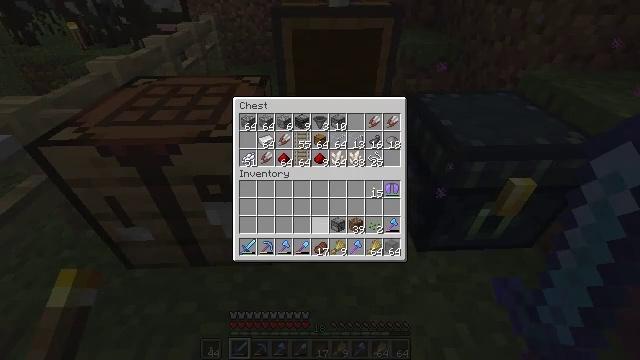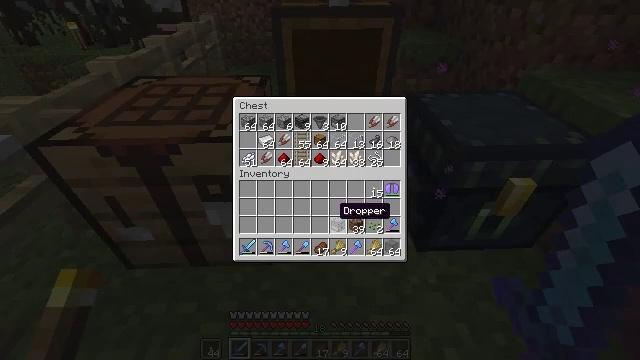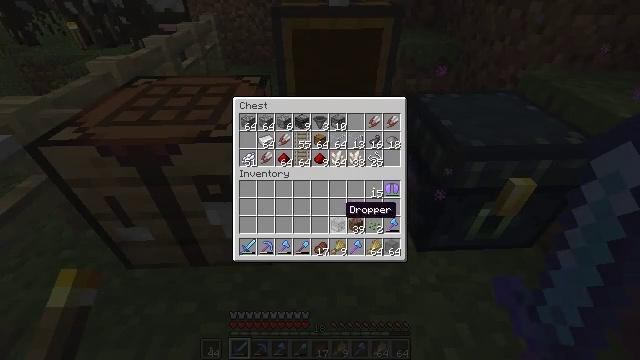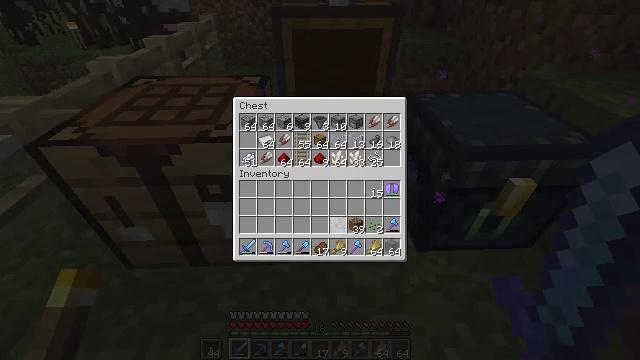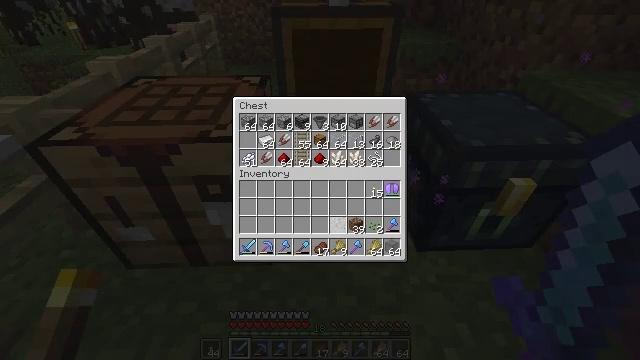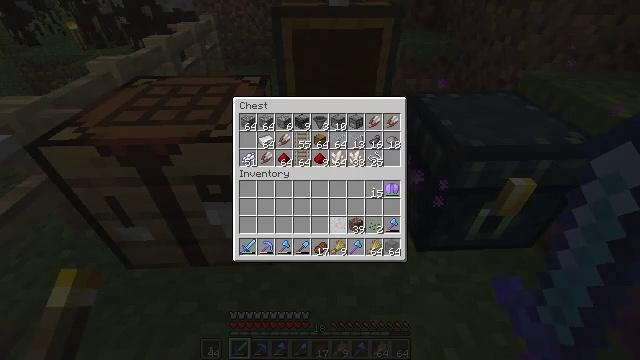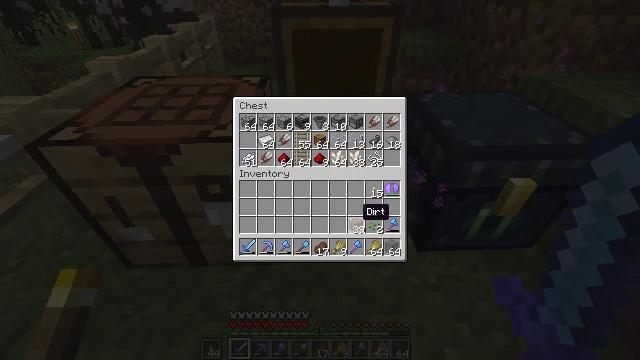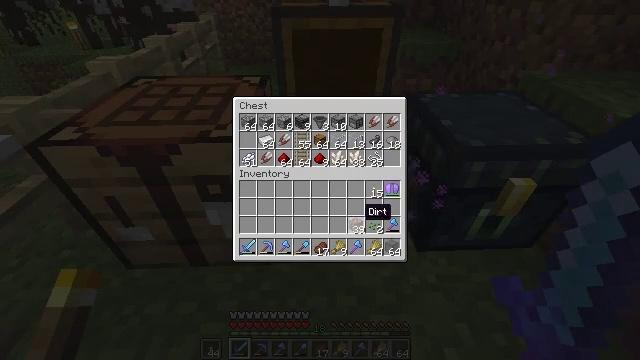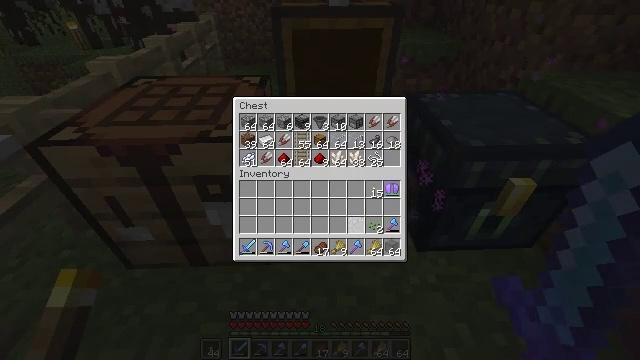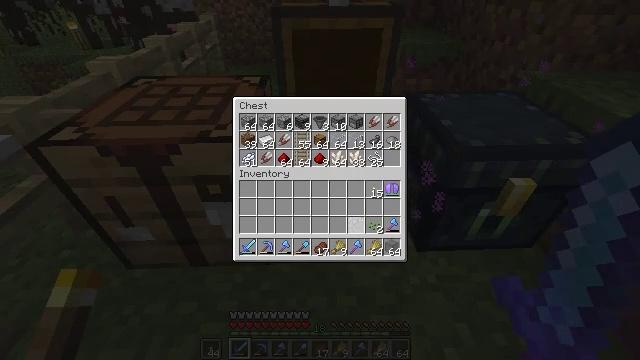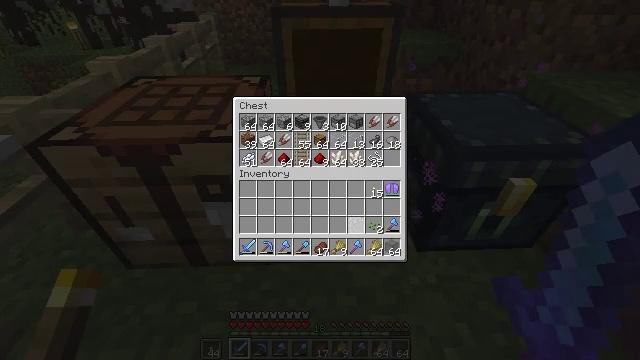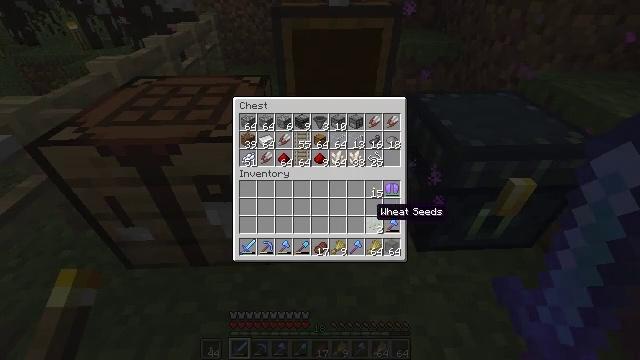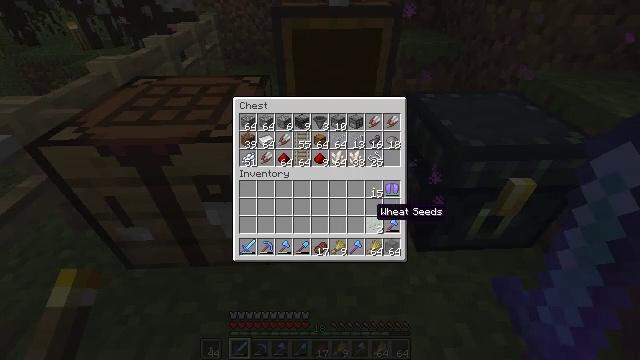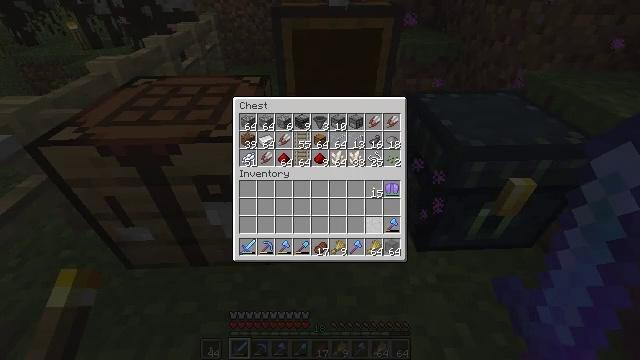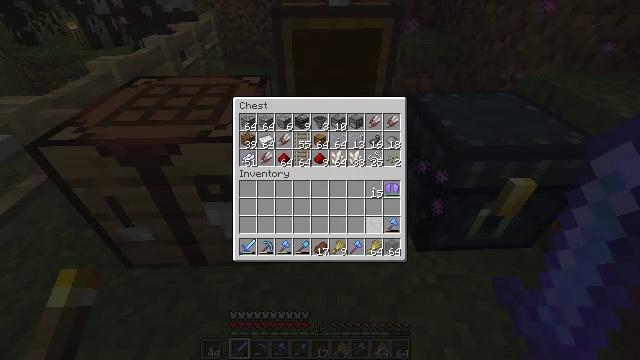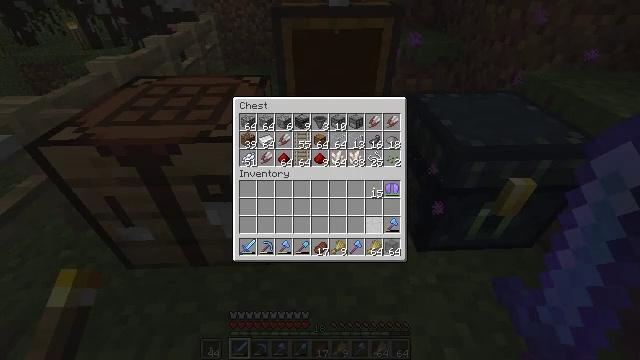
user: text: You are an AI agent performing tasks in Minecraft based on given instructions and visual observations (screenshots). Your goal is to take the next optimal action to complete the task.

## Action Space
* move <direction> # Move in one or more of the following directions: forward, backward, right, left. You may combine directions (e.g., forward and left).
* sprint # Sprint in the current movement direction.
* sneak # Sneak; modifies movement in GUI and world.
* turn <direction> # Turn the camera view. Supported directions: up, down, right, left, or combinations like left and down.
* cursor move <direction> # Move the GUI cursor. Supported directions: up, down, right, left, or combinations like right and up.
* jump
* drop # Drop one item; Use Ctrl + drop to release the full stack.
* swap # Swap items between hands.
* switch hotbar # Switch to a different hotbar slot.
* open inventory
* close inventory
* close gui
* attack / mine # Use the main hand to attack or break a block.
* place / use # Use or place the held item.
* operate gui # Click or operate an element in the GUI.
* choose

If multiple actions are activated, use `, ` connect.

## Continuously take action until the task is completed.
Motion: motion action
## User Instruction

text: Break the shulker box to collect it.
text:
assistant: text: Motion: sneak
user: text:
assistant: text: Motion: sneak
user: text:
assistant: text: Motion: sneak, operate gui
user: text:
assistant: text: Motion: sneak, operate gui
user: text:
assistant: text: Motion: sneak
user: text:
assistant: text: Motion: sneak, cursor move right
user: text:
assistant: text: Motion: sneak
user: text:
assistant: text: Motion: sneak, operate gui
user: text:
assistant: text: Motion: sneak, operate gui
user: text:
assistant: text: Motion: sneak
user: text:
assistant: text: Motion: sneak
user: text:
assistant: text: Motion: sneak
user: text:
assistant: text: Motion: sneak, operate gui
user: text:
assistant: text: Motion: sneak, operate gui
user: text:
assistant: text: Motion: sneak, cursor move down
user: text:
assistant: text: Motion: sneak, cursor move down
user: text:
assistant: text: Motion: sneak
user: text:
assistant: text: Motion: sneak
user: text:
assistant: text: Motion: sneak, operate gui
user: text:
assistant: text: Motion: sneak, operate gui
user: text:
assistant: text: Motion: sneak
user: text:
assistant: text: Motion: sneak
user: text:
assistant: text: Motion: sneak, cursor move left
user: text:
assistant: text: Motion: sneak, cursor move left
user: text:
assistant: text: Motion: sneak
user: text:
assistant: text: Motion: sneak
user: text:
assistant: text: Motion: sneak
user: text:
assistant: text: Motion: sneak, cursor move right and down
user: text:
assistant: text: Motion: cursor move right and down
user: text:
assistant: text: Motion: turn right